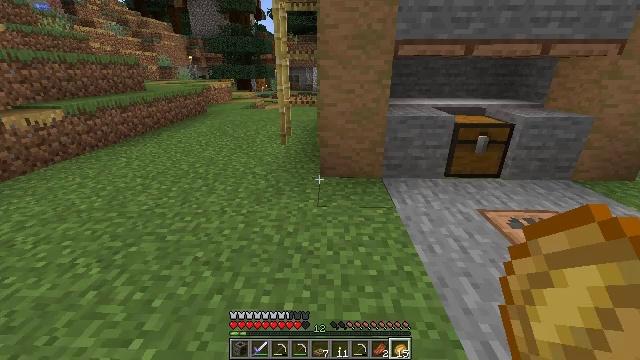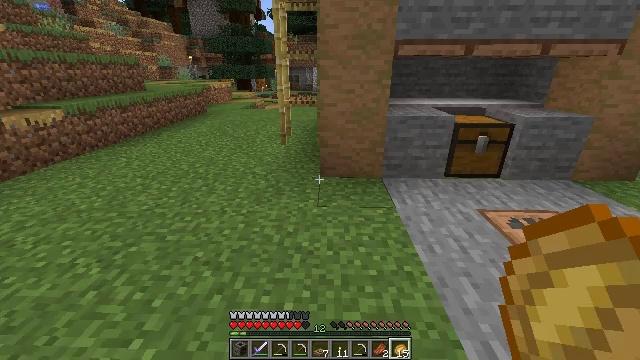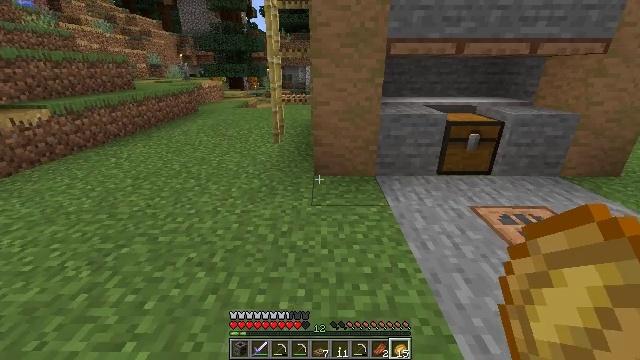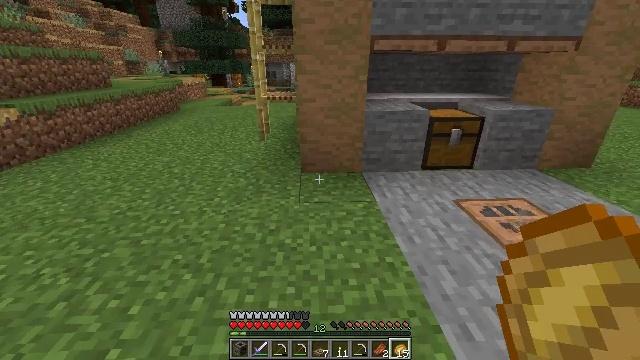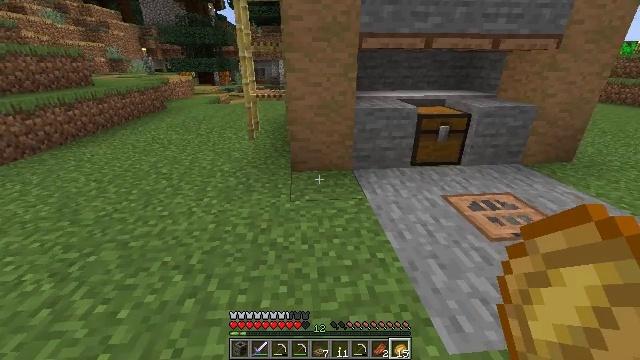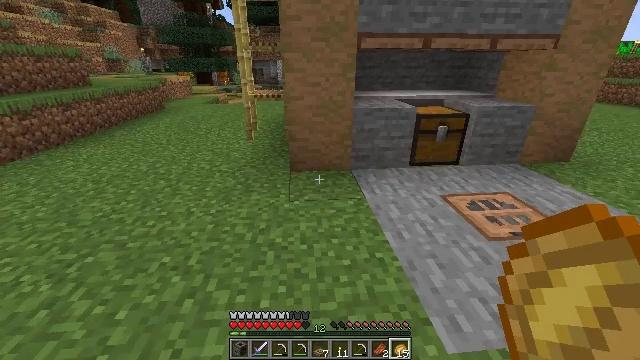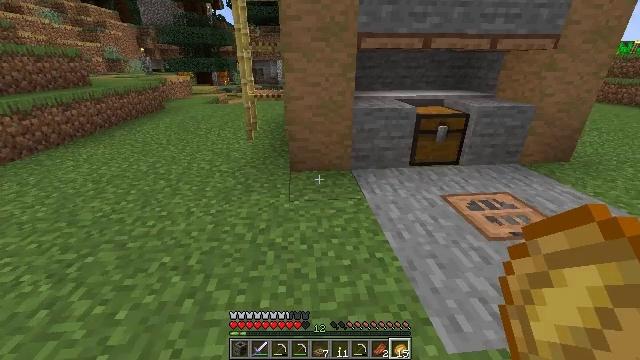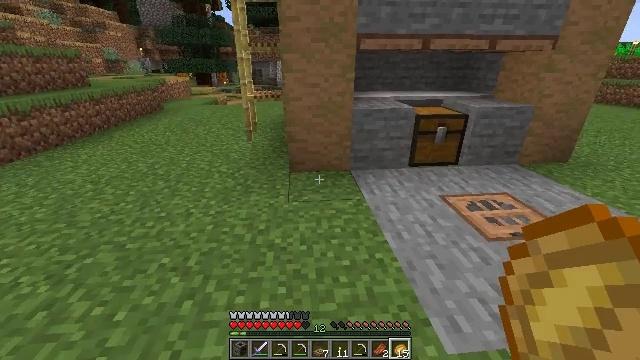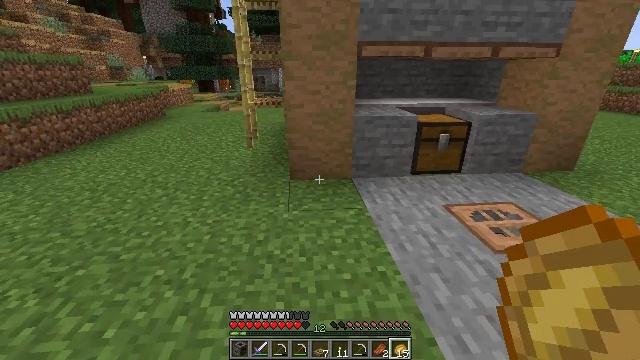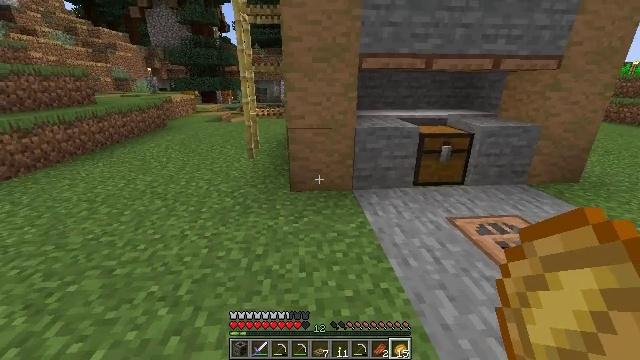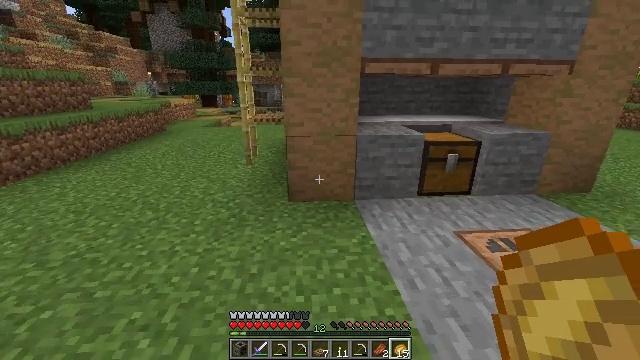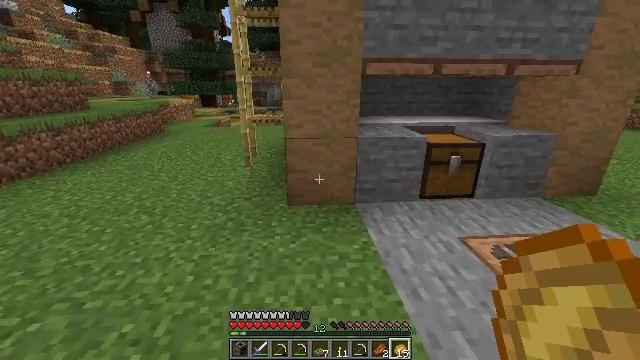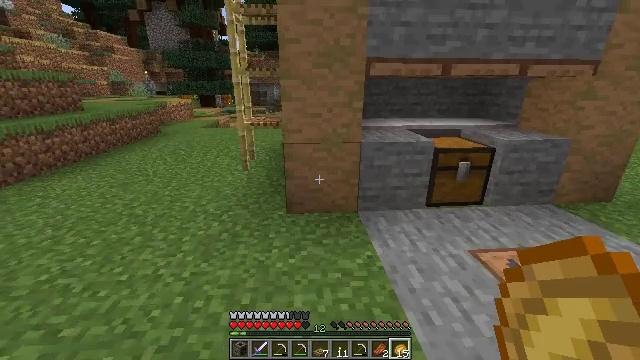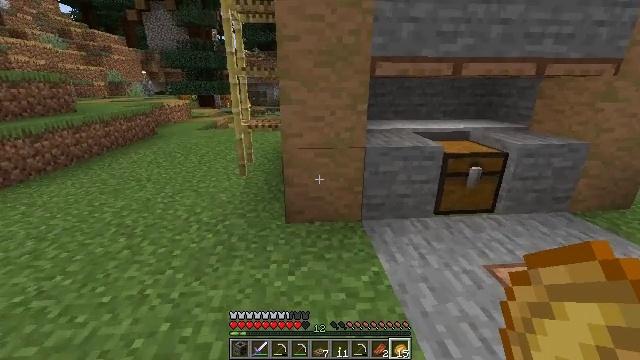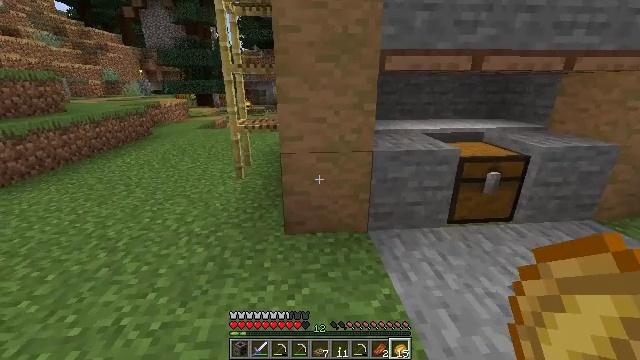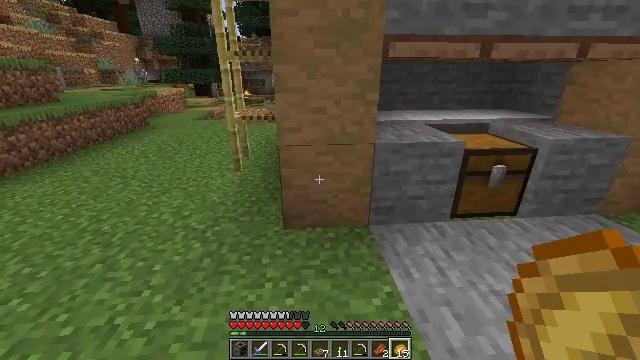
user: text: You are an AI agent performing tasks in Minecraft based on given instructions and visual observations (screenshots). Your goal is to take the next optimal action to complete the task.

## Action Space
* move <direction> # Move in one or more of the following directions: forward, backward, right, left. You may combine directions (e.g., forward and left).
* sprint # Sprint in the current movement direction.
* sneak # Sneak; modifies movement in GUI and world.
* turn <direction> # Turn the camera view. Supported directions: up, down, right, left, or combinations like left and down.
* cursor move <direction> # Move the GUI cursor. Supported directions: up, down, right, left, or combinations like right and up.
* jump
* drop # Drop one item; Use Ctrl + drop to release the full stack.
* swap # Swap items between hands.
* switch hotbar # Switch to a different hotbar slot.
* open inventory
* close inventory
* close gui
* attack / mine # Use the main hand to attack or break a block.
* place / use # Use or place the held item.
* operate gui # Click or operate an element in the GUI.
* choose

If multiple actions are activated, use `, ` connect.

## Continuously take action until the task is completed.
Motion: motion action
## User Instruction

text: Retrieve stripped jungle log from structures.
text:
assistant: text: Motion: no_op
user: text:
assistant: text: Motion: turn right
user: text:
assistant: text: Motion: turn right
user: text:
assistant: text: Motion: turn right
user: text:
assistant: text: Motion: no_op
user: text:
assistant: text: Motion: no_op
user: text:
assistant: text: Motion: no_op
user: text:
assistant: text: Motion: move forward, turn up
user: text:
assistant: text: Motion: move forward, turn up
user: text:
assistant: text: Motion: move forward
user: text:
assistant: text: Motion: move forward
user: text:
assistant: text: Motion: move forward
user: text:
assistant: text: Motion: move forward
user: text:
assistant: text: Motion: move forward
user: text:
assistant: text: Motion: turn down
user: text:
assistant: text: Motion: turn down
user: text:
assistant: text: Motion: no_op
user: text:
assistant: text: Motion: no_op
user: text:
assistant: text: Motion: no_op
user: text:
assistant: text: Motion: no_op
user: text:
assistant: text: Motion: no_op
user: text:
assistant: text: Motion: no_op
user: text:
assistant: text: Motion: no_op
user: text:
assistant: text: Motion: move forward
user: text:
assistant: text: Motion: move forward
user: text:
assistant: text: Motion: move forward
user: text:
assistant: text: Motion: move forward
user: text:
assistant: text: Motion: turn down
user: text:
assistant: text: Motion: turn down
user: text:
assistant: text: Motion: turn down